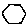
Label: hexagon